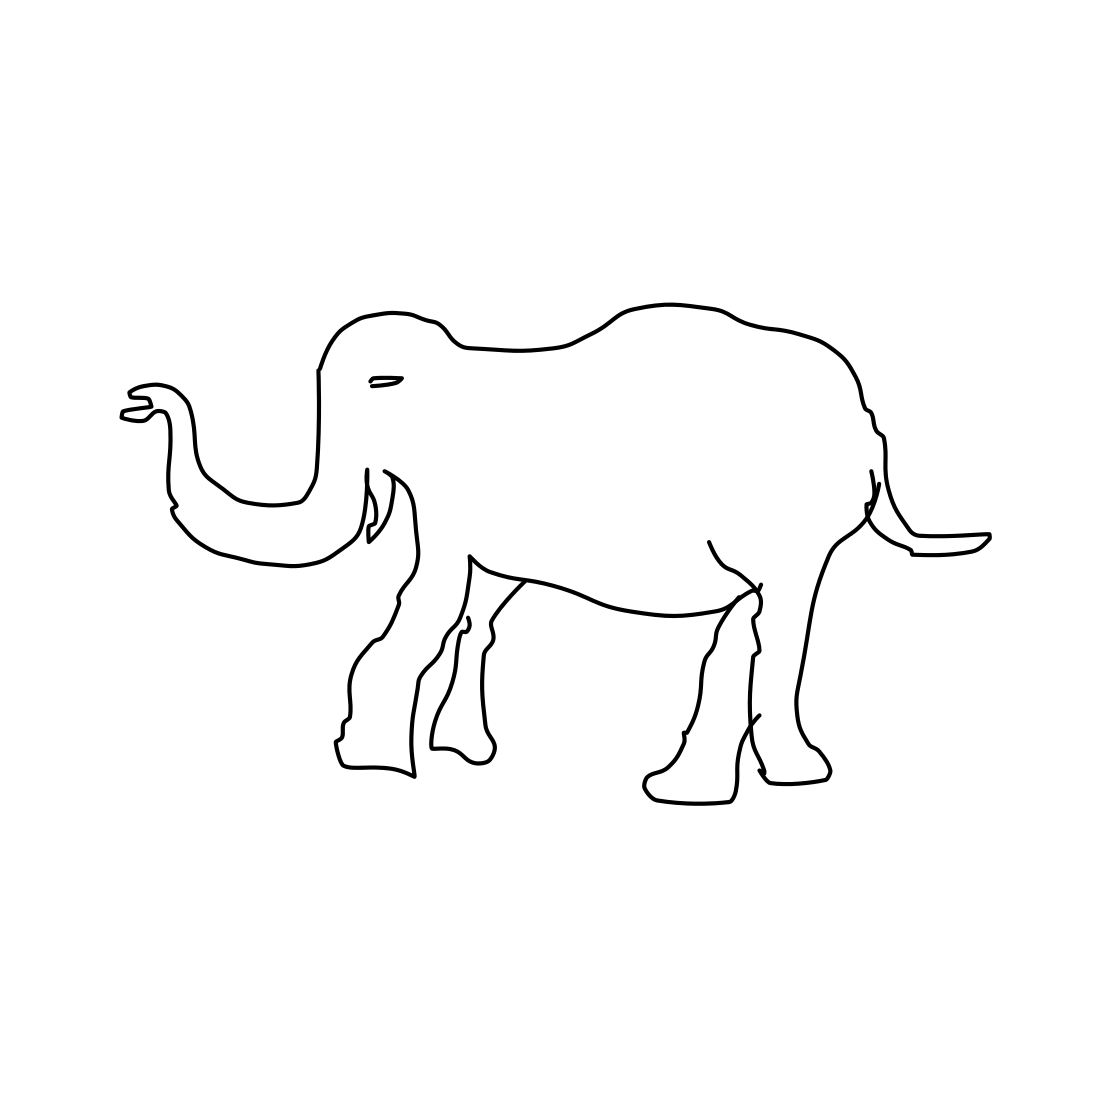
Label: elephant